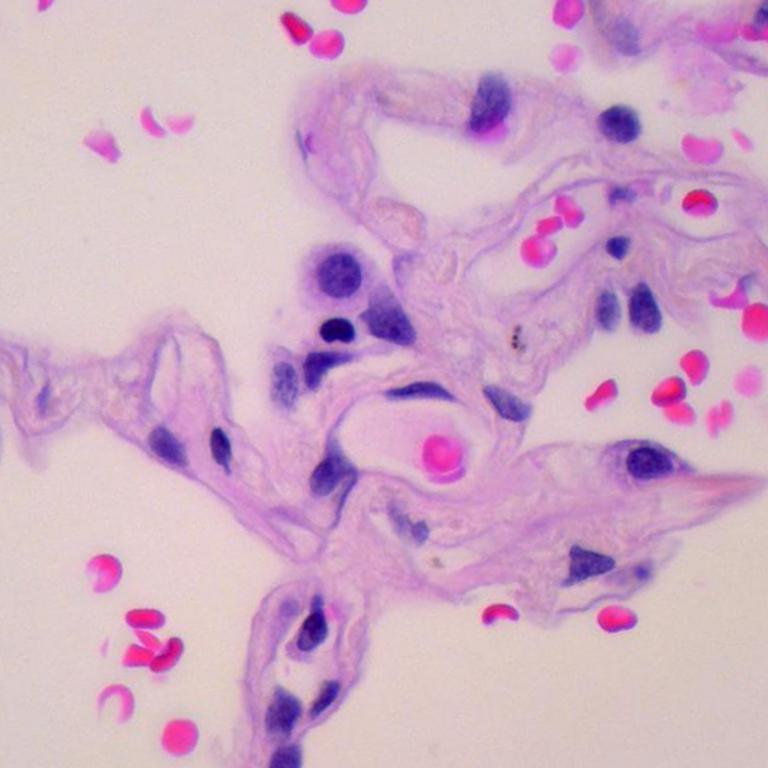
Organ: lung
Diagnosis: benign